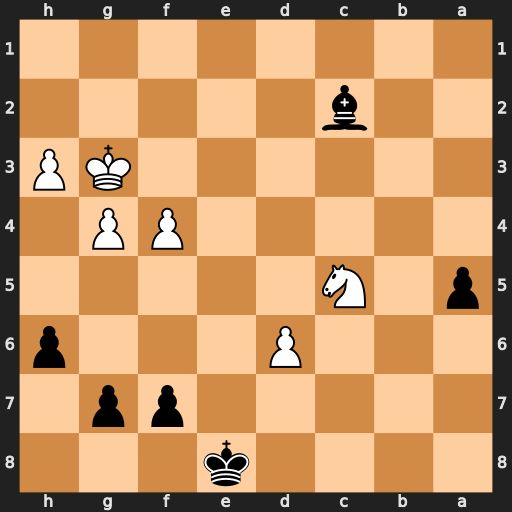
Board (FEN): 4k3/5pp1/3P3p/p1N5/5PP1/6KP/2b5/8
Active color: b
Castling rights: -
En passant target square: -
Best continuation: a4 Nxa4 Bxa4